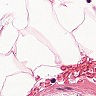
Metastatic tissue present: no